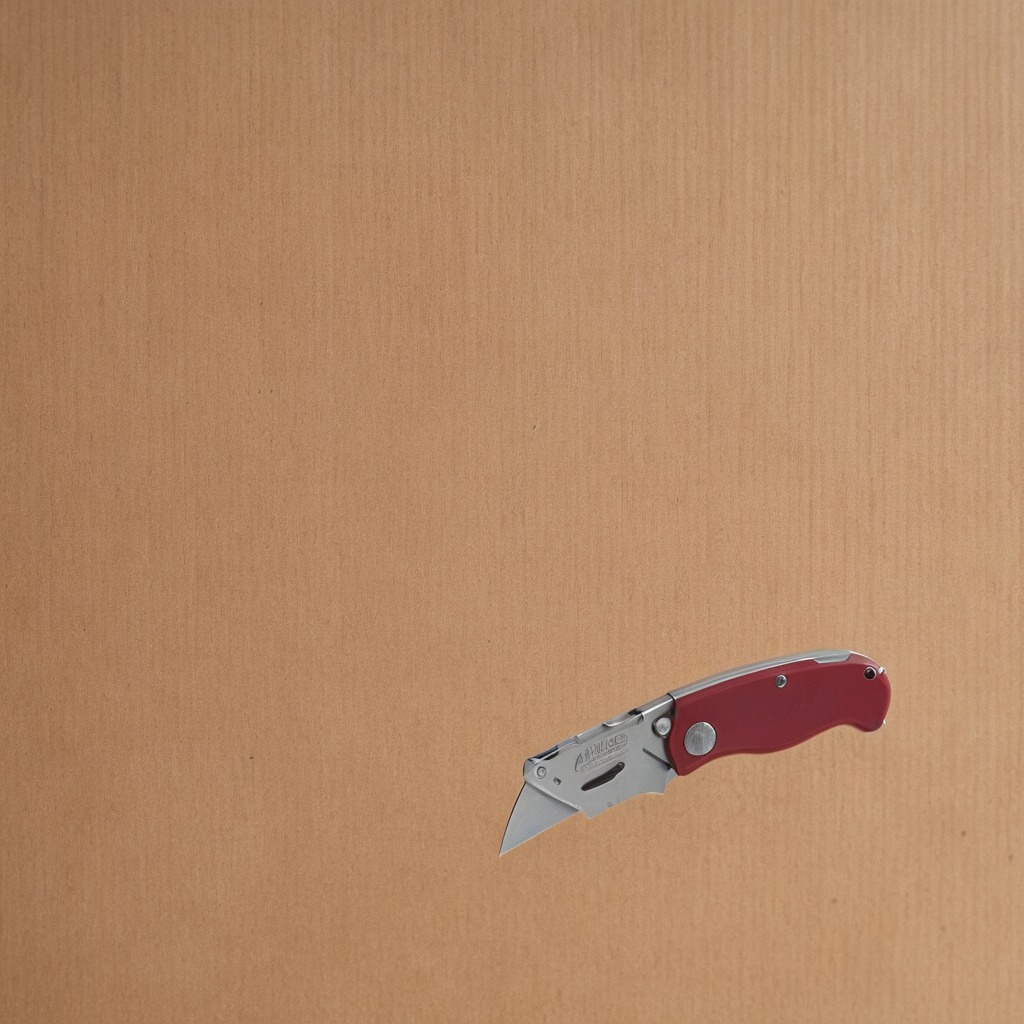
A utility knife lying on a clean dry cardboard box surface in an outdoor workshop during daytime bright natural light soft shadows slightly creased but